Question:
'''
<div class="sprite normal"></div>
'''
'''
/* small */
.small{ width:20px; height:20px; }
.small .sprite{ background:url(sprite.png) 0 0 no-repeat; }
.small .sprite:hover { background:url(sprite.png) 20px 0 no-repeat; }
/* normal*/
.normal{ width:50px; height:50px; }
.normal .sprite{ background:url(sprite.png) 0 0 no-repeat; }
.normal .sprite:hover { background:url(sprite.png) 50px 0 no-repeat; }
/* big */
.big{ width:100px; height:100px; }
.big .sprite{ background:url(sprite.png) 0 0 no-repeat; }
.big .sprite:hover { background:url(sprite.png) 100px 0 no-repeat; }
'''
is there a short way? thank you..
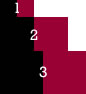
Answer: '''
.sprite { background: url('sprite.png') 0 0 no-repeat; }
.small { width: 20px; height: 20px; }
.small:hover { background-position: 20px 0; }
.normal { width: 50px; height: 50px; }
.normal:hover { backgorund-position: 50px 0; }
.big { width: 100px; height: 100px; }
.big:hover { background-position: 100px 0 }
'''
These are definitely all required styles, you're not going to achieve your goal with less rules.